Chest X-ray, PA view. Patient: 12 years old, sex M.
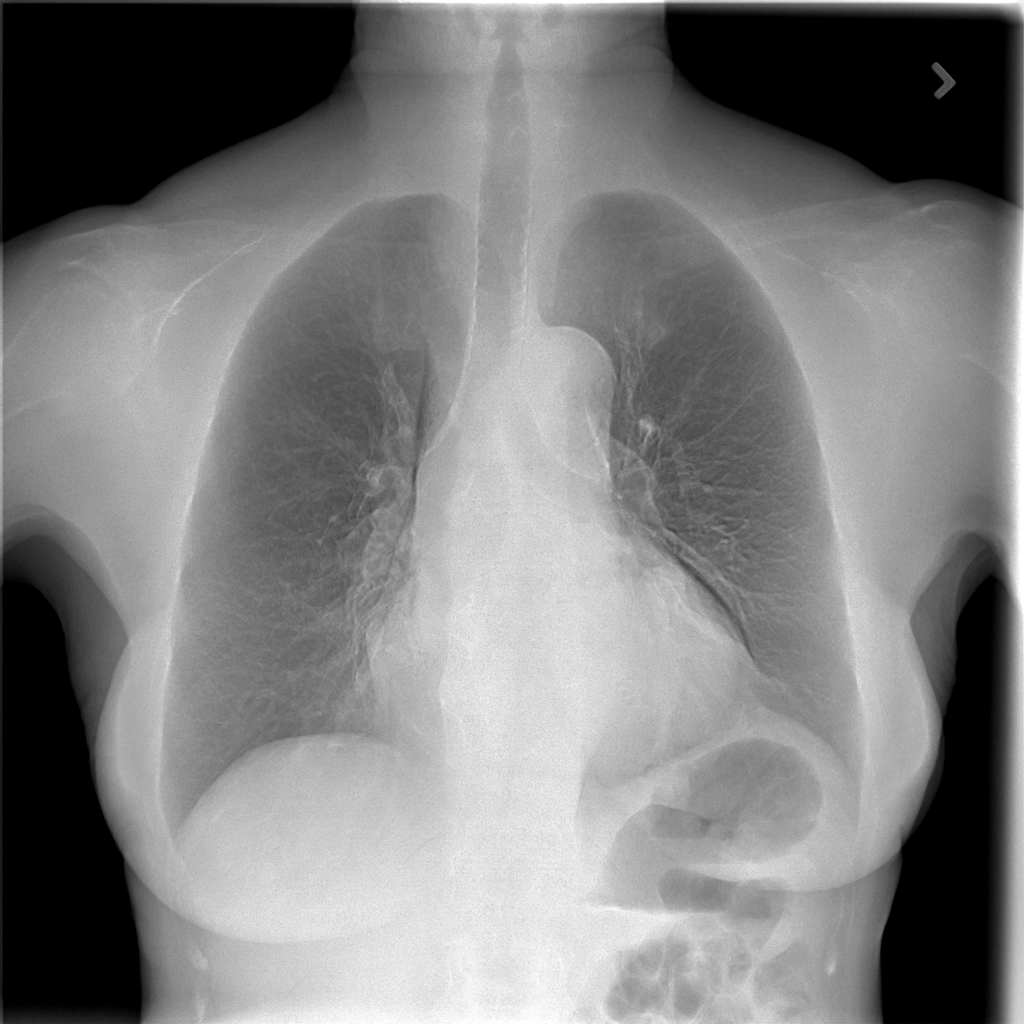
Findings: No Finding